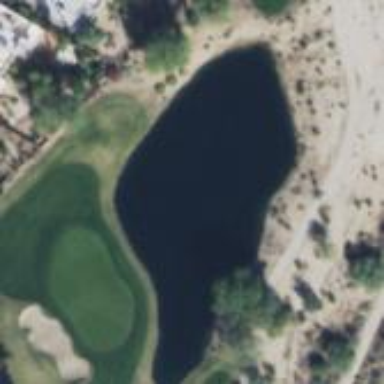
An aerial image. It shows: Rough area on grassy golf course.